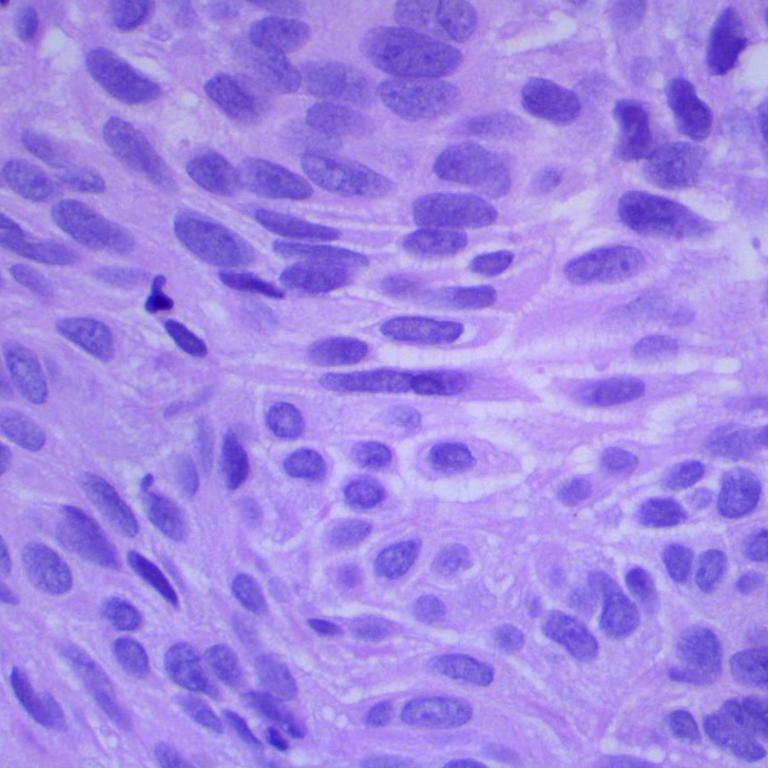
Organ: lung
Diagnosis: squamous carcinomas